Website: apple
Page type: cart
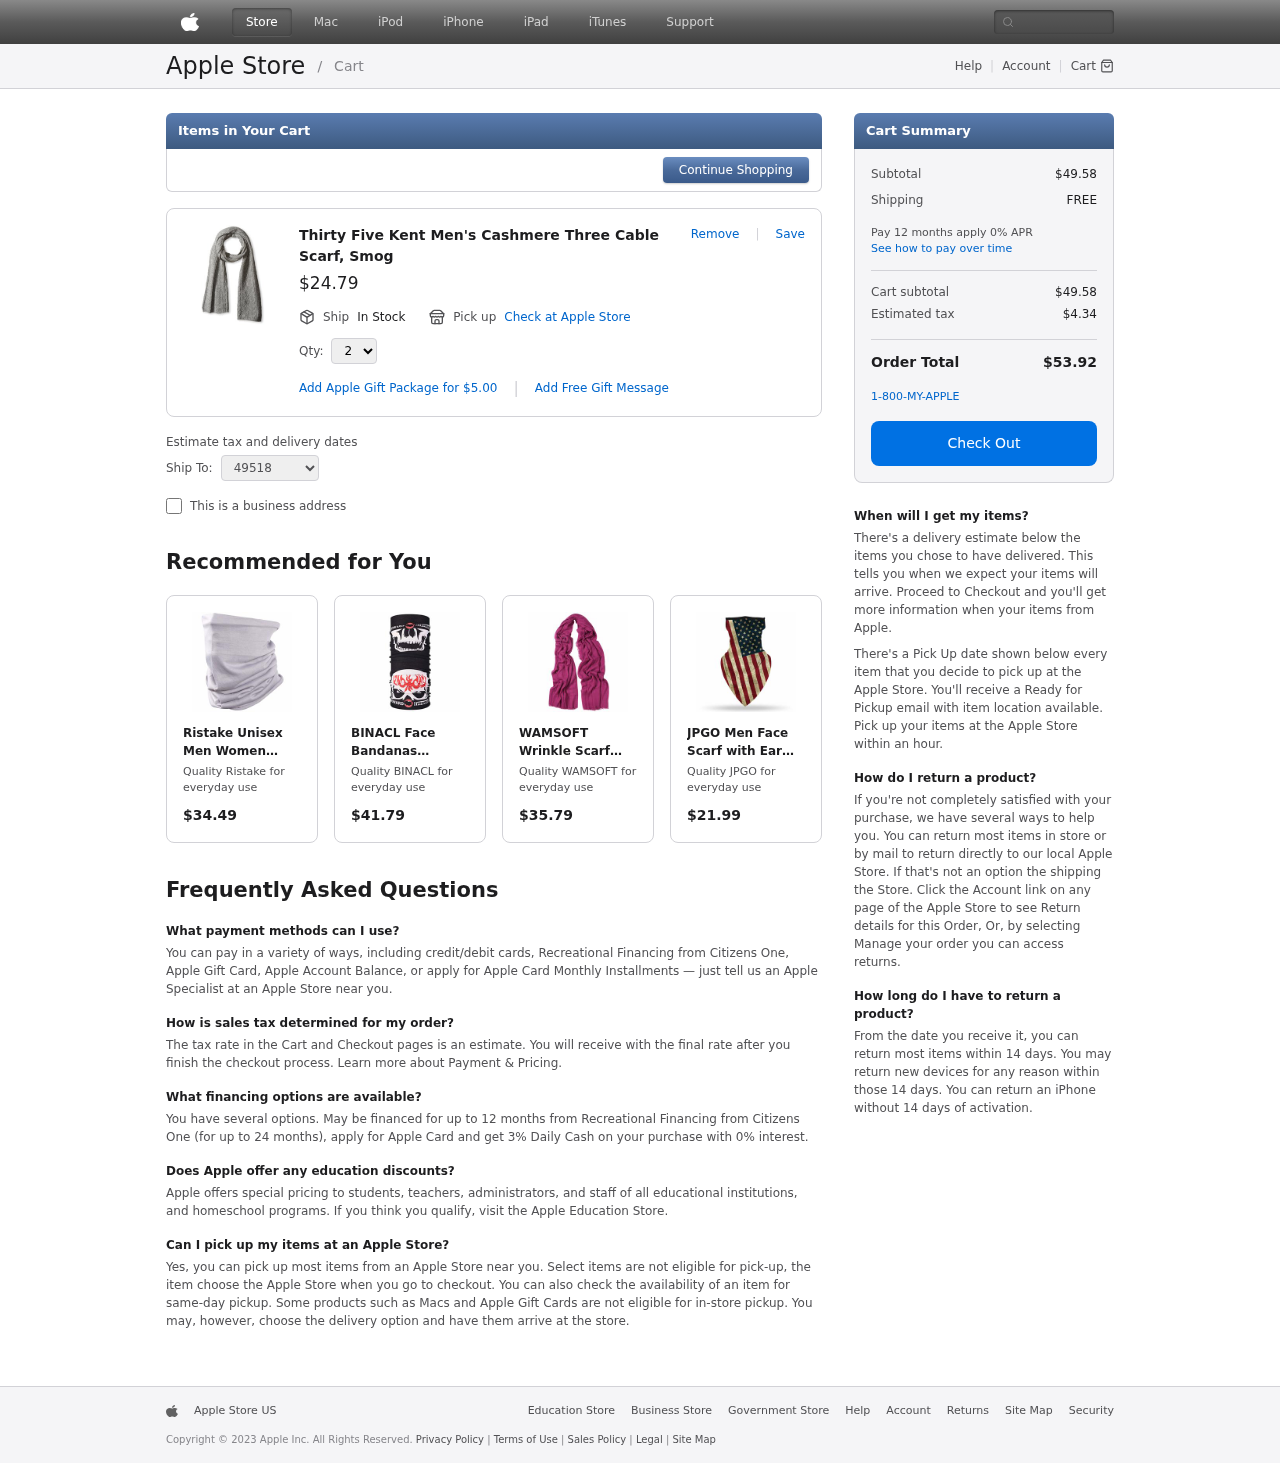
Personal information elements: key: PII_POSTCODE
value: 49518
Product elements: key: PRODUCT1_NAME
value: Thirty Five Kent Men's Cashmere Three Cable Scarf, Smog
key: PRODUCT1_PRICE
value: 24.79
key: PRODUCT1_QUANTITY
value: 2
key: PRODUCT2_DESC
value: Quality Ristake for everyday use
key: PRODUCT2_NAME
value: Ristake Unisex Men Women Face Scarf Bandana Face Neck Gaiter Headwrap Balaclava Neck Gaiters for Dus
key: PRODUCT2_PRICE
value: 34.49
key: PRODUCT3_DESC
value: Quality BINACL for everyday use
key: PRODUCT3_NAME
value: BINACL Face Bandanas Balaclava, Unisex Neck Gaiter Scarf Novelty Stretchable Wind Sun UV Protection
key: PRODUCT3_PRICE
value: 41.79
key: PRODUCT4_DESC
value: Quality WAMSOFT for everyday use
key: PRODUCT4_NAME
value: WAMSOFT Wrinkle Scarf Pashmina Shawls and Wraps Womens Large Soft Fashion Scarves Bright Beach Shawl
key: PRODUCT4_PRICE
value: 35.79
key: PRODUCT5_DESC
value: Quality JPGO for everyday use
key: PRODUCT5_NAME
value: JPGO Men Face Scarf with Ear Loops Breathable Flag Pattern Neck Gaiter 1 Pack
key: PRODUCT5_PRICE
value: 21.99
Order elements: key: ORDER_SUBTOTAL
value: $49.58
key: ORDER_SHIPPING_COST
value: FREE
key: ORDER_SUBTOTAL2
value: $49.58
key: ORDER_TAX
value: $4.34
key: ORDER_TOTAL
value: $53.92